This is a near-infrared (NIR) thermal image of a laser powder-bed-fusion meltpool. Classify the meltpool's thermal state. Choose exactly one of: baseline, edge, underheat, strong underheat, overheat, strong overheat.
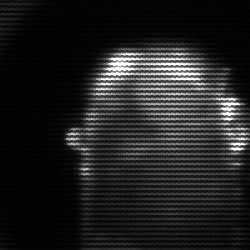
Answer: baseline